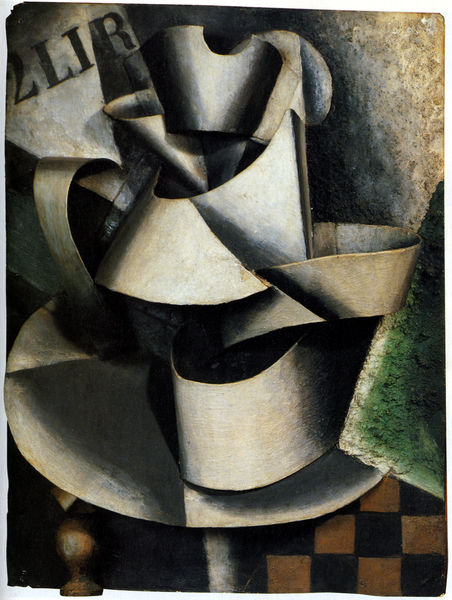
Titel: Die Kanne auf dem Tisch
Künstler: Lyubov' Popova
Standort: Moskau
Institution: Tretjakov Galerie
Schlagwörter: dunkel, gemälde, schatten, dreieck, grün, komposition, kubismus, braun, grau, hell, holz, hut, licht, schwarz, stuhl, weiss, schachbrett, bild, öl, figur, kanne, papier, lehne, abstrakt, formen, streifen, collage, scheiben, buchstaben, schlange, geometrie, volumetrie, schlang, recheck, schachbrettfigur